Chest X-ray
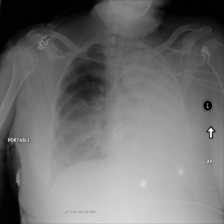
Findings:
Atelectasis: positive
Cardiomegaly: negative
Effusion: positive
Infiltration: negative
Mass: negative
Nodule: negative
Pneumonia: negative
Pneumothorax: negative
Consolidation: negative
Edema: negative
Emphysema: negative
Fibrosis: negative
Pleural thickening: negative
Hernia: negative